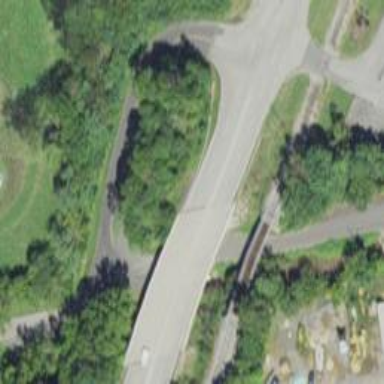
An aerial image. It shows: Secondary road.